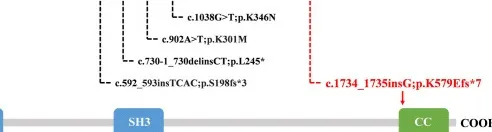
The bioinformatics analysis of mutations. (B) Overview of all known and novel CD2AP mutations. The CD2AP gene is shown, with all known CD2AP mutations (black letters) and novel mutation (red letters). Blue rectangles indicate exons. Introns are not shown to scale. The CD2AP protein structure is shown. CC, coiled-coil domain; SH3, Src homology 3 domain.
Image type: chart (chart)